Question: I am trying to manually add a site tagline into the header image of my website. Below is the Jquery and CSS that I am using. Have not been able to get any text to show up.
www.jobspark.ca
'''
<script type="text/javascript" src="//ajax.googleapis.com/ajax/libs/jquery/1/jquery.min.js"> </script>
<script type="text/javascript">
$(document).ready(function(){
$("#banner-area").prepend("<div id='banner-tagline'>Tagline</div>");
});
</script>
#banner-tagline { color: #fff; font-size: 40px; text-align:center; z-index: 99999; }
'''

UPDATE
Awesome thanks that did the trick. Only issue left is that is show up in front of my fixed navigation when scrolling down and I would like it more centred vertically on the page
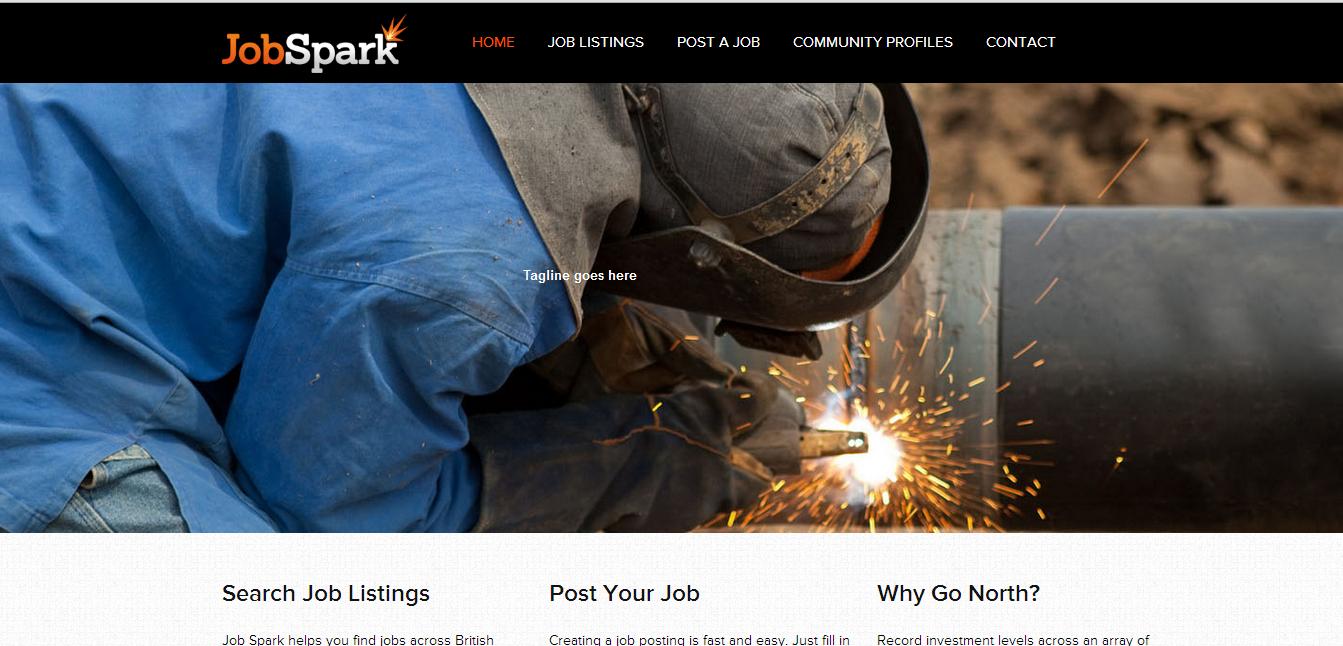
Answer: You just update your "banner-tagline" css as follows. I have just added top position. Hope it will work for you.
'''
#banner-tagline {
color: #FFFFFF;
font-size: 40px;
position: relative;
text-align: center;
z-index: 99999;
top: 50%;
}
'''